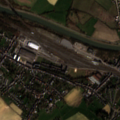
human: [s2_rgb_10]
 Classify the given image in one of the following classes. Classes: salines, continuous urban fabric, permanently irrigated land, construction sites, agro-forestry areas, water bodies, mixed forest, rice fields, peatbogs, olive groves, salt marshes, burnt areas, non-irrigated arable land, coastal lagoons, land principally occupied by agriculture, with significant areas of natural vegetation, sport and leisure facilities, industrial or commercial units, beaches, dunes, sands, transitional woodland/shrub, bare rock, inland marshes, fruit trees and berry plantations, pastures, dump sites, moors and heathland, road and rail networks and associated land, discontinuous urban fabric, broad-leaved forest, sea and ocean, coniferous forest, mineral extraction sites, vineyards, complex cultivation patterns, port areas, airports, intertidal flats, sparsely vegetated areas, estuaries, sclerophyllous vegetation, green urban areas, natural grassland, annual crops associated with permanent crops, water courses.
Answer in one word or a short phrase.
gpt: discontinuous urban fabric, industrial or commercial units, non-irrigated arable land, complex cultivation patterns